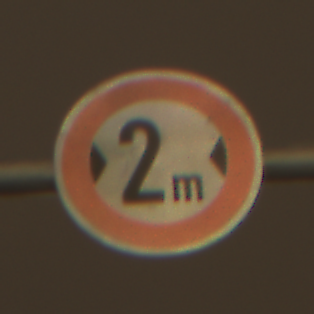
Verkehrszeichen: TatsaechlicheBreite2
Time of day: Night
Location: Outdoor (Urban)
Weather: Overcast
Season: NotSpecified
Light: Artificial